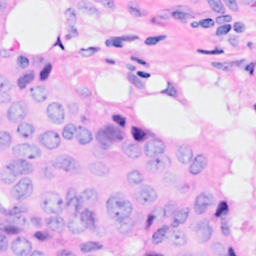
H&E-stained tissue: Breast